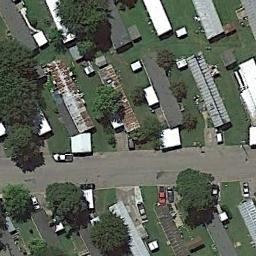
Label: mobile_home_park